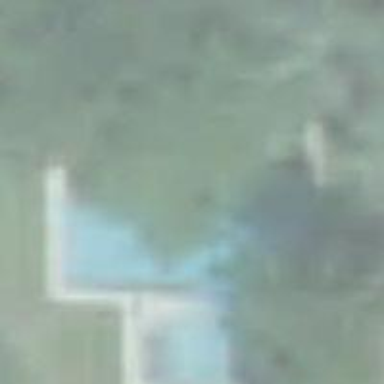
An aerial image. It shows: Swimming pool located in leisure land.